Question: I'm working on integrating Google Maps into the app I'm working on and I've had a rather unpleasant time doing it thus far. Regardless, I finally got a SupportMapFragment displaying a map and set a location and zoom level.
Here is the functional bits of my code thus far:
'''
@Override
public void onActivityCreated( Bundle savedInstanceState ) {
super.onActivityCreated( savedInstanceState );
Location location = BundleChecker.getExtraOrThrow( KEY_LOCATION, new Bundle[] { savedInstanceState, getArguments() } );
setLocation( location );
if ( checkGooglePlayServicesStatus() == ConnectionResult.SUCCESS ) {
setMapFragment( new SupportMapFragment() );
getActivity().getSupportFragmentManager().beginTransaction().add( R.id.location_detail_mapFrame, getMapFragment() ).commit();
}
populateAddress();
attachButtonListeners();
Runnable initMap = new Runnable() {
@Override
public void run() {
if ( checkGooglePlayServicesStatus() == ConnectionResult.SUCCESS ) {
try {
GoogleMap map = getMapFragment().getMap();
LatLng latLng = getLocation().getAddress().getLatLng( getActivity() );
CameraUpdate update = CameraUpdateFactory.newLatLngZoom( latLng, DEFAULT_MAP_ZOOM );
map.animateCamera( update );
}
catch (IOException e) {
Log.e( TAG, e.getMessage(), e );
Toast.makeText( getActivity(), "Unable to find location", Toast.LENGTH_SHORT ).show();
}
}
}
};
Handler handler = new Handler();
handler.postDelayed( initMap, 200 );
}
'''
Also, I wrote a simple convenience method to get a LatLng from my Address model that you may criticize as well:
'''
/*
* Convenience method to easily check if there is a valid lat & lng in this address
*/
public boolean hasLatLng() {
return getLatitude() != null && getLongitude() != null;
}
/*
* Convenience method for use with Google Maps API
*/
public LatLng getLatLng( Context context ) throws IOException {
LatLng latLng = null;
if ( hasLatLng() ) {
latLng = new LatLng( getLatitude(), getLongitude() );
}
else {
String locationString = getStreet() + ", " + AddressUtil.makeCityStateZipString( this );
Geocoder geoCoder = new Geocoder( context );
try {
List<android.location.Address> matches = geoCoder.getFromLocationName( locationString, 2 );
if ( matches != null && matches.size() > 0 ) {
double lat = matches.get( 0 ).getLatitude();
double lng = matches.get( 0 ).getLongitude();
latLng = new LatLng( lat, lng );
}
}
catch (IOException e) {
throw new IOException( e );
}
}
return latLng;
}
'''
I'm aware that this code is not ideal and needs to be refactored. This is my first time working with Google Maps so please feel free to offer suggestions as to how I might do that as well. I experienced a lot of problems when trying to use the MapFragment as a in my layout XML, so I'm creating it programmatically.
The heart of the matter:
I was getting some bogus address data from the staging server and this resulted in the Address#getLatLng method returning null which caused an exception when calling CameraUpdateFactory.newLatLngZoom. After I got this exception, I was no longer able to get map data from Google. The map fragment is blank now and messages are displayed in logcat:

> 05-21 18:11:42.903: I/Google Maps Android API(15747): Failed to contact Google servers. Another attempt will be made when connectivity is established.05-21 18:11:43.093: E/Google Maps Android API(15747): Failed to load map. Error contacting Google servers. This is probably an authentication issue (but could be due to network errors).
I have created a new api key and replaced the current one in my manifest with no change. The only changes I had made to the above code were to account for a null LatLng and I have since undone those changes in a pointless attempt to get my code back to a functional state.
Additionally, to make things a bit stranger, I built the sample maps project that is included with the Google Play Services Extras and it works perfectly (has a separate API key, btw).
What might I have done wrong here? Am I overlooking something obvious?
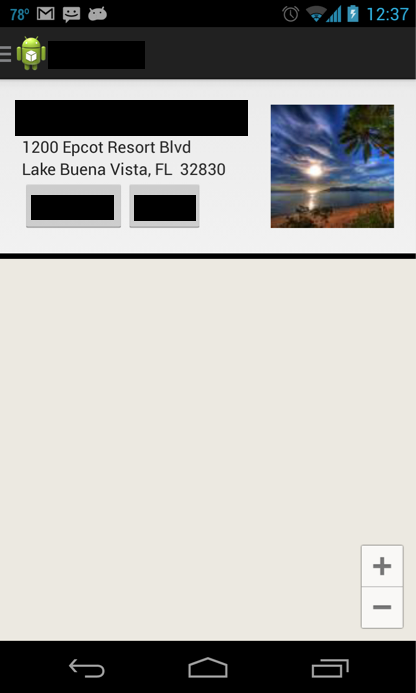
Answer: This problem is usually derived from a problem in referencing 'google-play-service' library.
Take a look at this blog post I wrote on how to integrate Google Maps in your application, especially the first 3 steps:
<URL>
another cause of this could be that you haven't configured the Google API Console properly, so I suggest you to take a look at this guide as well:
<URL>
another reason that may cause this is if you have some kind of problem in your permissions in the manifest file. You can look at the first guide for the needed permissions as well.